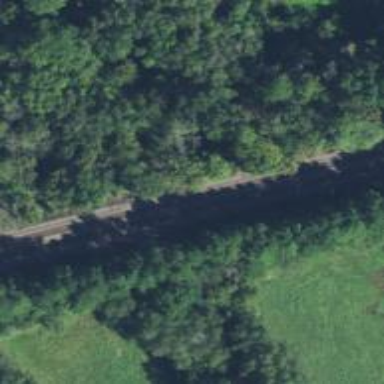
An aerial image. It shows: Culvert tunnel.